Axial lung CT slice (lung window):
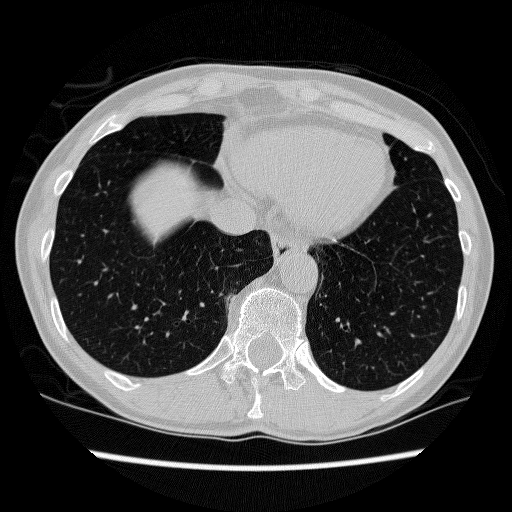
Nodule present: no